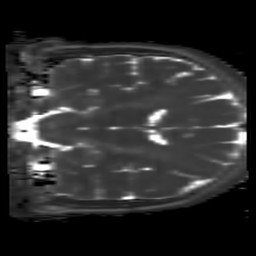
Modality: T2map
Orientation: coronal
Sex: female
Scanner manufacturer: siemens
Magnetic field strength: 3 T
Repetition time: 4 s